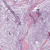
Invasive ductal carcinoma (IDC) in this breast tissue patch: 0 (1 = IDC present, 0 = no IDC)